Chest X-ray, PA view. Patient: 65 years old, sex M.
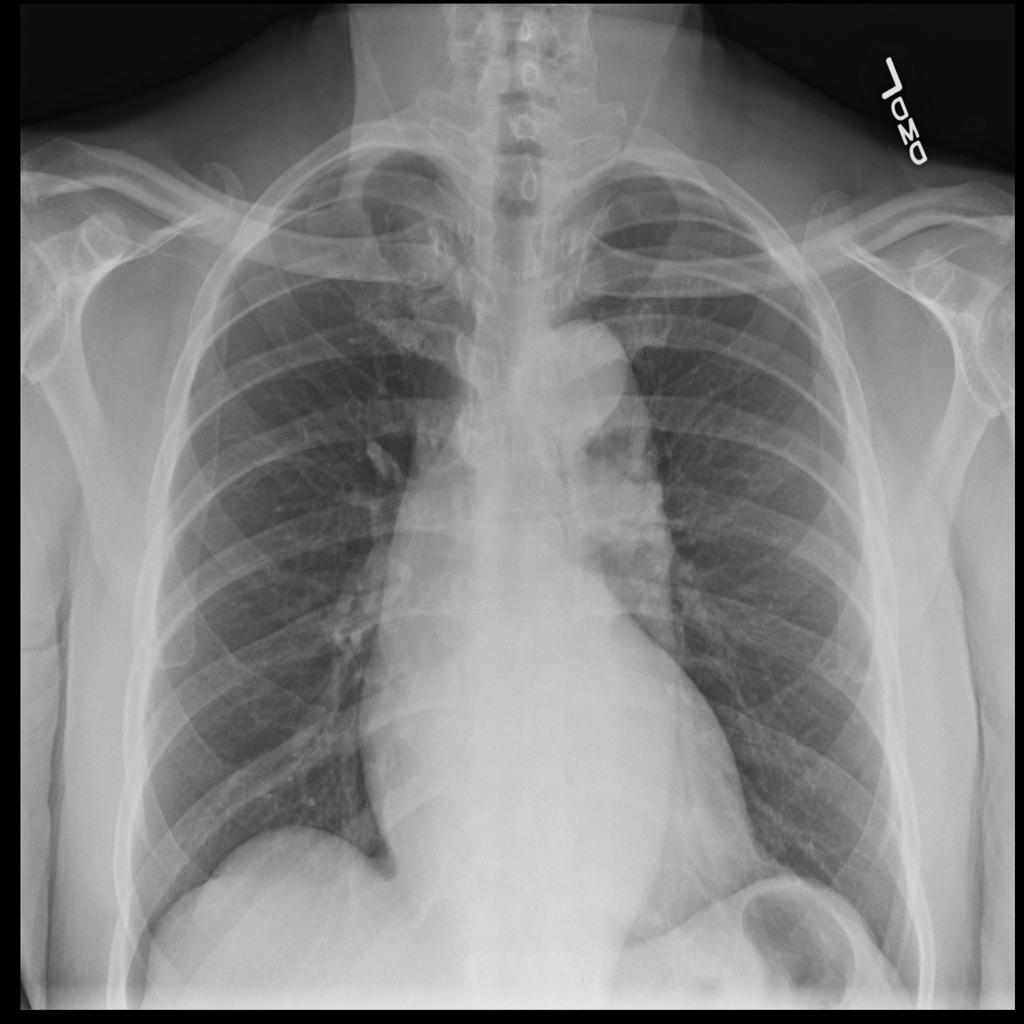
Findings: Infiltration